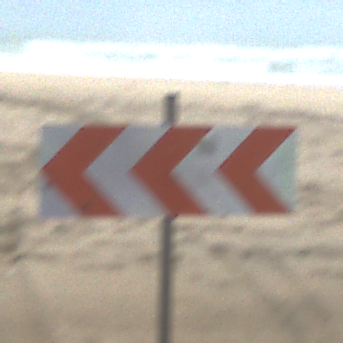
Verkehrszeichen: RichtungstafelnInKurvenGrossRechts
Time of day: Midday
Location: Roofed (Beach)
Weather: Overcast
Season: NotSpecified
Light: Natural